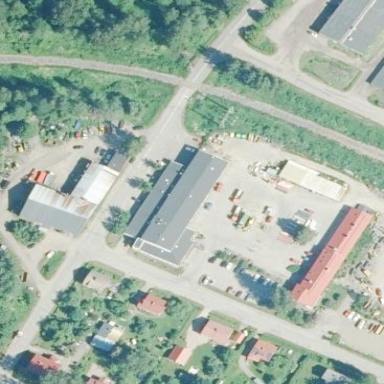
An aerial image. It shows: Industrial building.